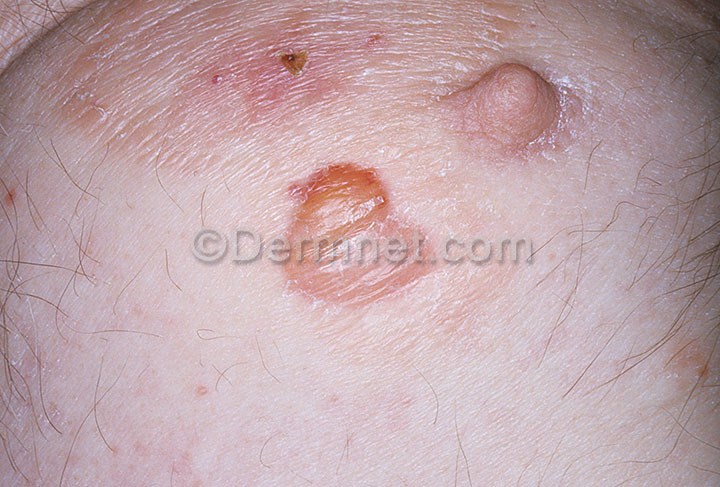
Disease: Bullous Disease Photos